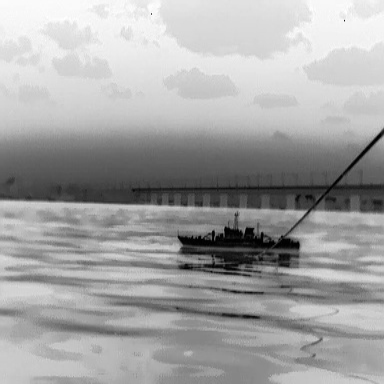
There is a warship in the infrared image.